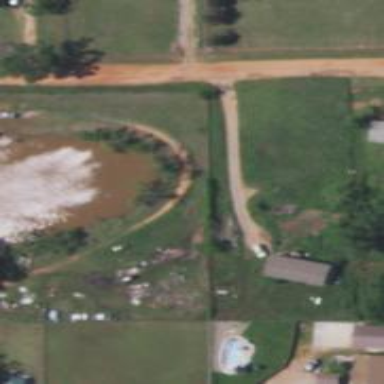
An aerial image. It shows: Driveway.